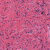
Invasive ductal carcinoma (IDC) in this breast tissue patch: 0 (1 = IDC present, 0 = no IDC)